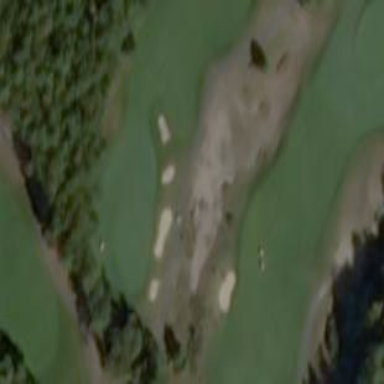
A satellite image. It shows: Golf bunker filled with sandy terrain.